The image is the raw time-domain waveform of a rolling-element bearing's vibration signal. What is the most likely bearing condition (normal, inner_race, outer_race, ball)?
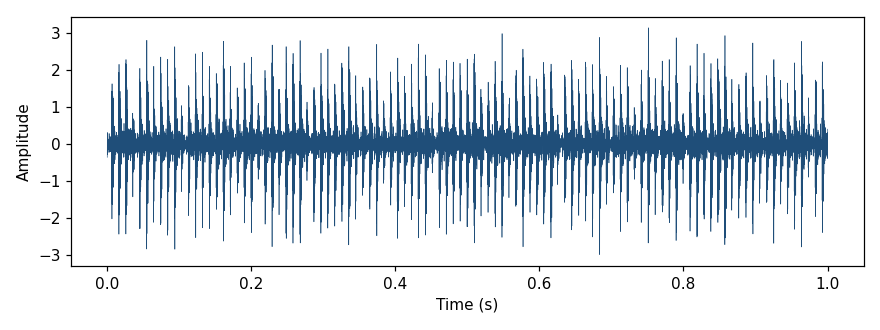
Answer: outer_race